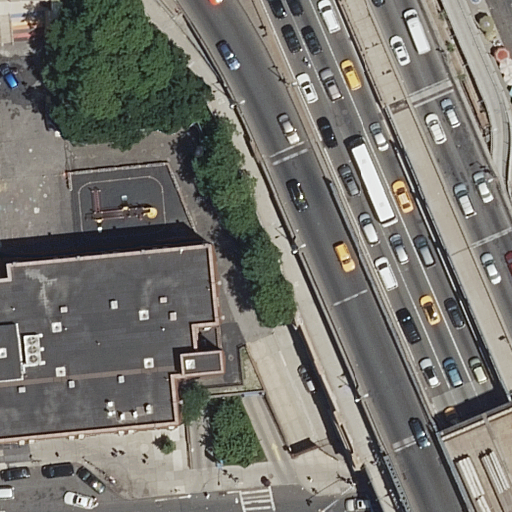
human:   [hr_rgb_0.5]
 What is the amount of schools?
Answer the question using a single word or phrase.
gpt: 1

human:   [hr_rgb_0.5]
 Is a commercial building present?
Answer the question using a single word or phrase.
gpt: no

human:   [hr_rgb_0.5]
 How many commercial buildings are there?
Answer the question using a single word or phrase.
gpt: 0

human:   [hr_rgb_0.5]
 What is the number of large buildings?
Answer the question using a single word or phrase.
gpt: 1

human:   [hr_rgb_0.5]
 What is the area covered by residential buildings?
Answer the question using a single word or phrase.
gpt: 1031m2

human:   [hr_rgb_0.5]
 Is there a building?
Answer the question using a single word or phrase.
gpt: yes

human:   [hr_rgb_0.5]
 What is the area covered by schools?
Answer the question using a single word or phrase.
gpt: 101m2

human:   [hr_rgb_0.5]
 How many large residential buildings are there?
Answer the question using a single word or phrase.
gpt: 1

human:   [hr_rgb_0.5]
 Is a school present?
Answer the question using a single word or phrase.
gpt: yes

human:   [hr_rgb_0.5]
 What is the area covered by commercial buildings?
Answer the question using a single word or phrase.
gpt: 0m2

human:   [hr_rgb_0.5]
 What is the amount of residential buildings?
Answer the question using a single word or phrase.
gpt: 1

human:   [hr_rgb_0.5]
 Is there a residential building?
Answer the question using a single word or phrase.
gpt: yes

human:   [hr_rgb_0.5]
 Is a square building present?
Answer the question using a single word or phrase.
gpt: no

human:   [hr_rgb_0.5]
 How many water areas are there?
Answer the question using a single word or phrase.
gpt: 0

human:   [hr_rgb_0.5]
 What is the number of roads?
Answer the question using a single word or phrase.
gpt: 15

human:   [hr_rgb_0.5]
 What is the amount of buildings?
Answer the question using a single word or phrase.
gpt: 1

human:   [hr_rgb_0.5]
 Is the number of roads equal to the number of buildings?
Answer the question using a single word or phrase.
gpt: no

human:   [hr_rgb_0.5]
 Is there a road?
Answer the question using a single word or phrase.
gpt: yes

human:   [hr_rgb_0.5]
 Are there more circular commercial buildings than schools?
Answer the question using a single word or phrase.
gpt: no

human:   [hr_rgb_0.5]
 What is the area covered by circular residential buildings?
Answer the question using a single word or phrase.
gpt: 0m2

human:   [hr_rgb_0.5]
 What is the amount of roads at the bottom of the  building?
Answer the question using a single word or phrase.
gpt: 15

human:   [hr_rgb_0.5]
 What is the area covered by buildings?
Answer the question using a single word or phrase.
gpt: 1031m2

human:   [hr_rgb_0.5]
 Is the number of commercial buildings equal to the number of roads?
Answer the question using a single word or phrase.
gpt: no

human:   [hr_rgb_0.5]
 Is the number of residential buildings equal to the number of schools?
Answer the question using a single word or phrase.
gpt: yes

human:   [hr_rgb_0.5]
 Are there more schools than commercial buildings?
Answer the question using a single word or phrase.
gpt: yes

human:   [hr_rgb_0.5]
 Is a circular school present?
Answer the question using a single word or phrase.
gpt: no

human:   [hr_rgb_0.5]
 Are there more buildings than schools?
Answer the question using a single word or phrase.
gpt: no

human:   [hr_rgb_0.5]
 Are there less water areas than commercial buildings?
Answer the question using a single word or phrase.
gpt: no

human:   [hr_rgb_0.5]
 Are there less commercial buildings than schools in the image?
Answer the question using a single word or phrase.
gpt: yes

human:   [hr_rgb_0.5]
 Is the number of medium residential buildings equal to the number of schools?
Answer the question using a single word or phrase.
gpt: no

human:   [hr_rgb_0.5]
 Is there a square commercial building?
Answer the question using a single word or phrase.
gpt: no

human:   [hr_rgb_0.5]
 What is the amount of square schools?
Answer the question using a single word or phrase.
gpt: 0

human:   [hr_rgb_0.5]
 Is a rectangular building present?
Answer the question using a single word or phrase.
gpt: no

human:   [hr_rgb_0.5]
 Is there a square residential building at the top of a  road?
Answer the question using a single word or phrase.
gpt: no

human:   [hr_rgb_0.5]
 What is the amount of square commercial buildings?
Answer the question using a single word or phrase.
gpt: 0

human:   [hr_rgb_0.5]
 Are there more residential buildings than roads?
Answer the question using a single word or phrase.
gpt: no

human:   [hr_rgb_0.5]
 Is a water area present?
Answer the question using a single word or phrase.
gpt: no

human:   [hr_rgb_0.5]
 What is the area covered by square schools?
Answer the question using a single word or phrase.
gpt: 0m2

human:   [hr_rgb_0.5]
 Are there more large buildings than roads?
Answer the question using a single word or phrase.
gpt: no

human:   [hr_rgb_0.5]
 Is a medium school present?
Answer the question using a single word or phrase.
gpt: yes

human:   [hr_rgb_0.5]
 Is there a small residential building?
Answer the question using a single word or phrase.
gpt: no

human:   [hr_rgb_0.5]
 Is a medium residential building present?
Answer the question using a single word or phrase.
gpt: no

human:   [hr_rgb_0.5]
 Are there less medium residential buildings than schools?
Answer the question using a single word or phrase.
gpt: yes

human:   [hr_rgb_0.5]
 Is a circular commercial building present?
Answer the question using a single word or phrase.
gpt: no

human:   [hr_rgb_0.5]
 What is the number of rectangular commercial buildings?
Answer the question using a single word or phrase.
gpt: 0

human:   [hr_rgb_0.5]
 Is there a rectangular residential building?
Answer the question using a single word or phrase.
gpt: no

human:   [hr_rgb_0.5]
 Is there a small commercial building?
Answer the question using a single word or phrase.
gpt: no

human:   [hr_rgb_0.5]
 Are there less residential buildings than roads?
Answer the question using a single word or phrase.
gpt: yes

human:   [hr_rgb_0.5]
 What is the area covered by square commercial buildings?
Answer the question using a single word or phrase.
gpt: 0m2

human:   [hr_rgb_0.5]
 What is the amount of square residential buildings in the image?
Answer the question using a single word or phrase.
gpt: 0

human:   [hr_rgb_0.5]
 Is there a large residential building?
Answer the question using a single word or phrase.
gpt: yes

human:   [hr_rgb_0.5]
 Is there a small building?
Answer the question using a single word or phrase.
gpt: no

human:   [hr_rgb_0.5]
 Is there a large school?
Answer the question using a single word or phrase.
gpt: no

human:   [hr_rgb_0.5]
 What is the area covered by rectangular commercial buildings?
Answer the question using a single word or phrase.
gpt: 0m2

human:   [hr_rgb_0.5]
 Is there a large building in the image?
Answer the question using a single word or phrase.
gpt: yes

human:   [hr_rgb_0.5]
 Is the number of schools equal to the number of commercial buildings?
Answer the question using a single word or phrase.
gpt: no

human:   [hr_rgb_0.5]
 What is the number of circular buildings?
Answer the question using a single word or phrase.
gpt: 0

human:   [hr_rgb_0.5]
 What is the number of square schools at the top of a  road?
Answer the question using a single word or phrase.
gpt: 0

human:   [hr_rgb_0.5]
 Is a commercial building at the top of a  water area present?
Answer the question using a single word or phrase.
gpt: no

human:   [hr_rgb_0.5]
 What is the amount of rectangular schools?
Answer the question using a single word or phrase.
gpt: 0

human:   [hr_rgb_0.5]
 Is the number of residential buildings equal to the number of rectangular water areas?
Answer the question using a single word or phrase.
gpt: no

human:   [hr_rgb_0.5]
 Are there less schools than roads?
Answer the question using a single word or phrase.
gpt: yes

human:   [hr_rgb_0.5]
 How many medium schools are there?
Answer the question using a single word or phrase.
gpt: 1

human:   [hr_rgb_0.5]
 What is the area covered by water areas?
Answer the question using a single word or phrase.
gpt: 0m2